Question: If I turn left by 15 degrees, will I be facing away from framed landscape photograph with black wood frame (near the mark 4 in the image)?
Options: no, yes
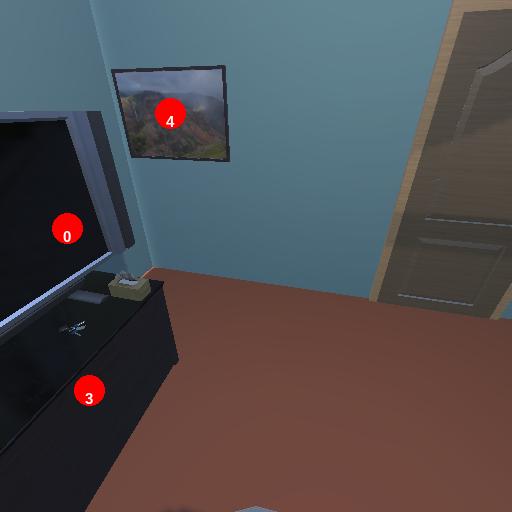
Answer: no